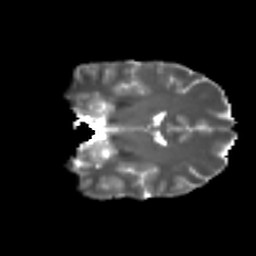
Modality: T2w
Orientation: coronal
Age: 28
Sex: female
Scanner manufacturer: ge
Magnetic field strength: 3 T
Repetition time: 7.8 s
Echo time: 0.0606 s